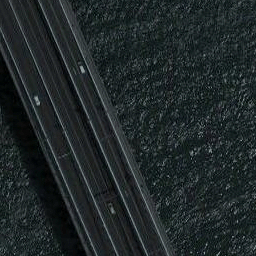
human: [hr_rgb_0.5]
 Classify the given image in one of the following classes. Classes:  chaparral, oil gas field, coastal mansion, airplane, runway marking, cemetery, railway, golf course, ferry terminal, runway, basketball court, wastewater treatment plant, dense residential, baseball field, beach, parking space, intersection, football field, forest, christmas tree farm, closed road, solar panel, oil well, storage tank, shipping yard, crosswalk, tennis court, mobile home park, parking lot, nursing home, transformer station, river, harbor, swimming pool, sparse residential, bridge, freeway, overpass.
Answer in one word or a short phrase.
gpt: bridge